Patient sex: F
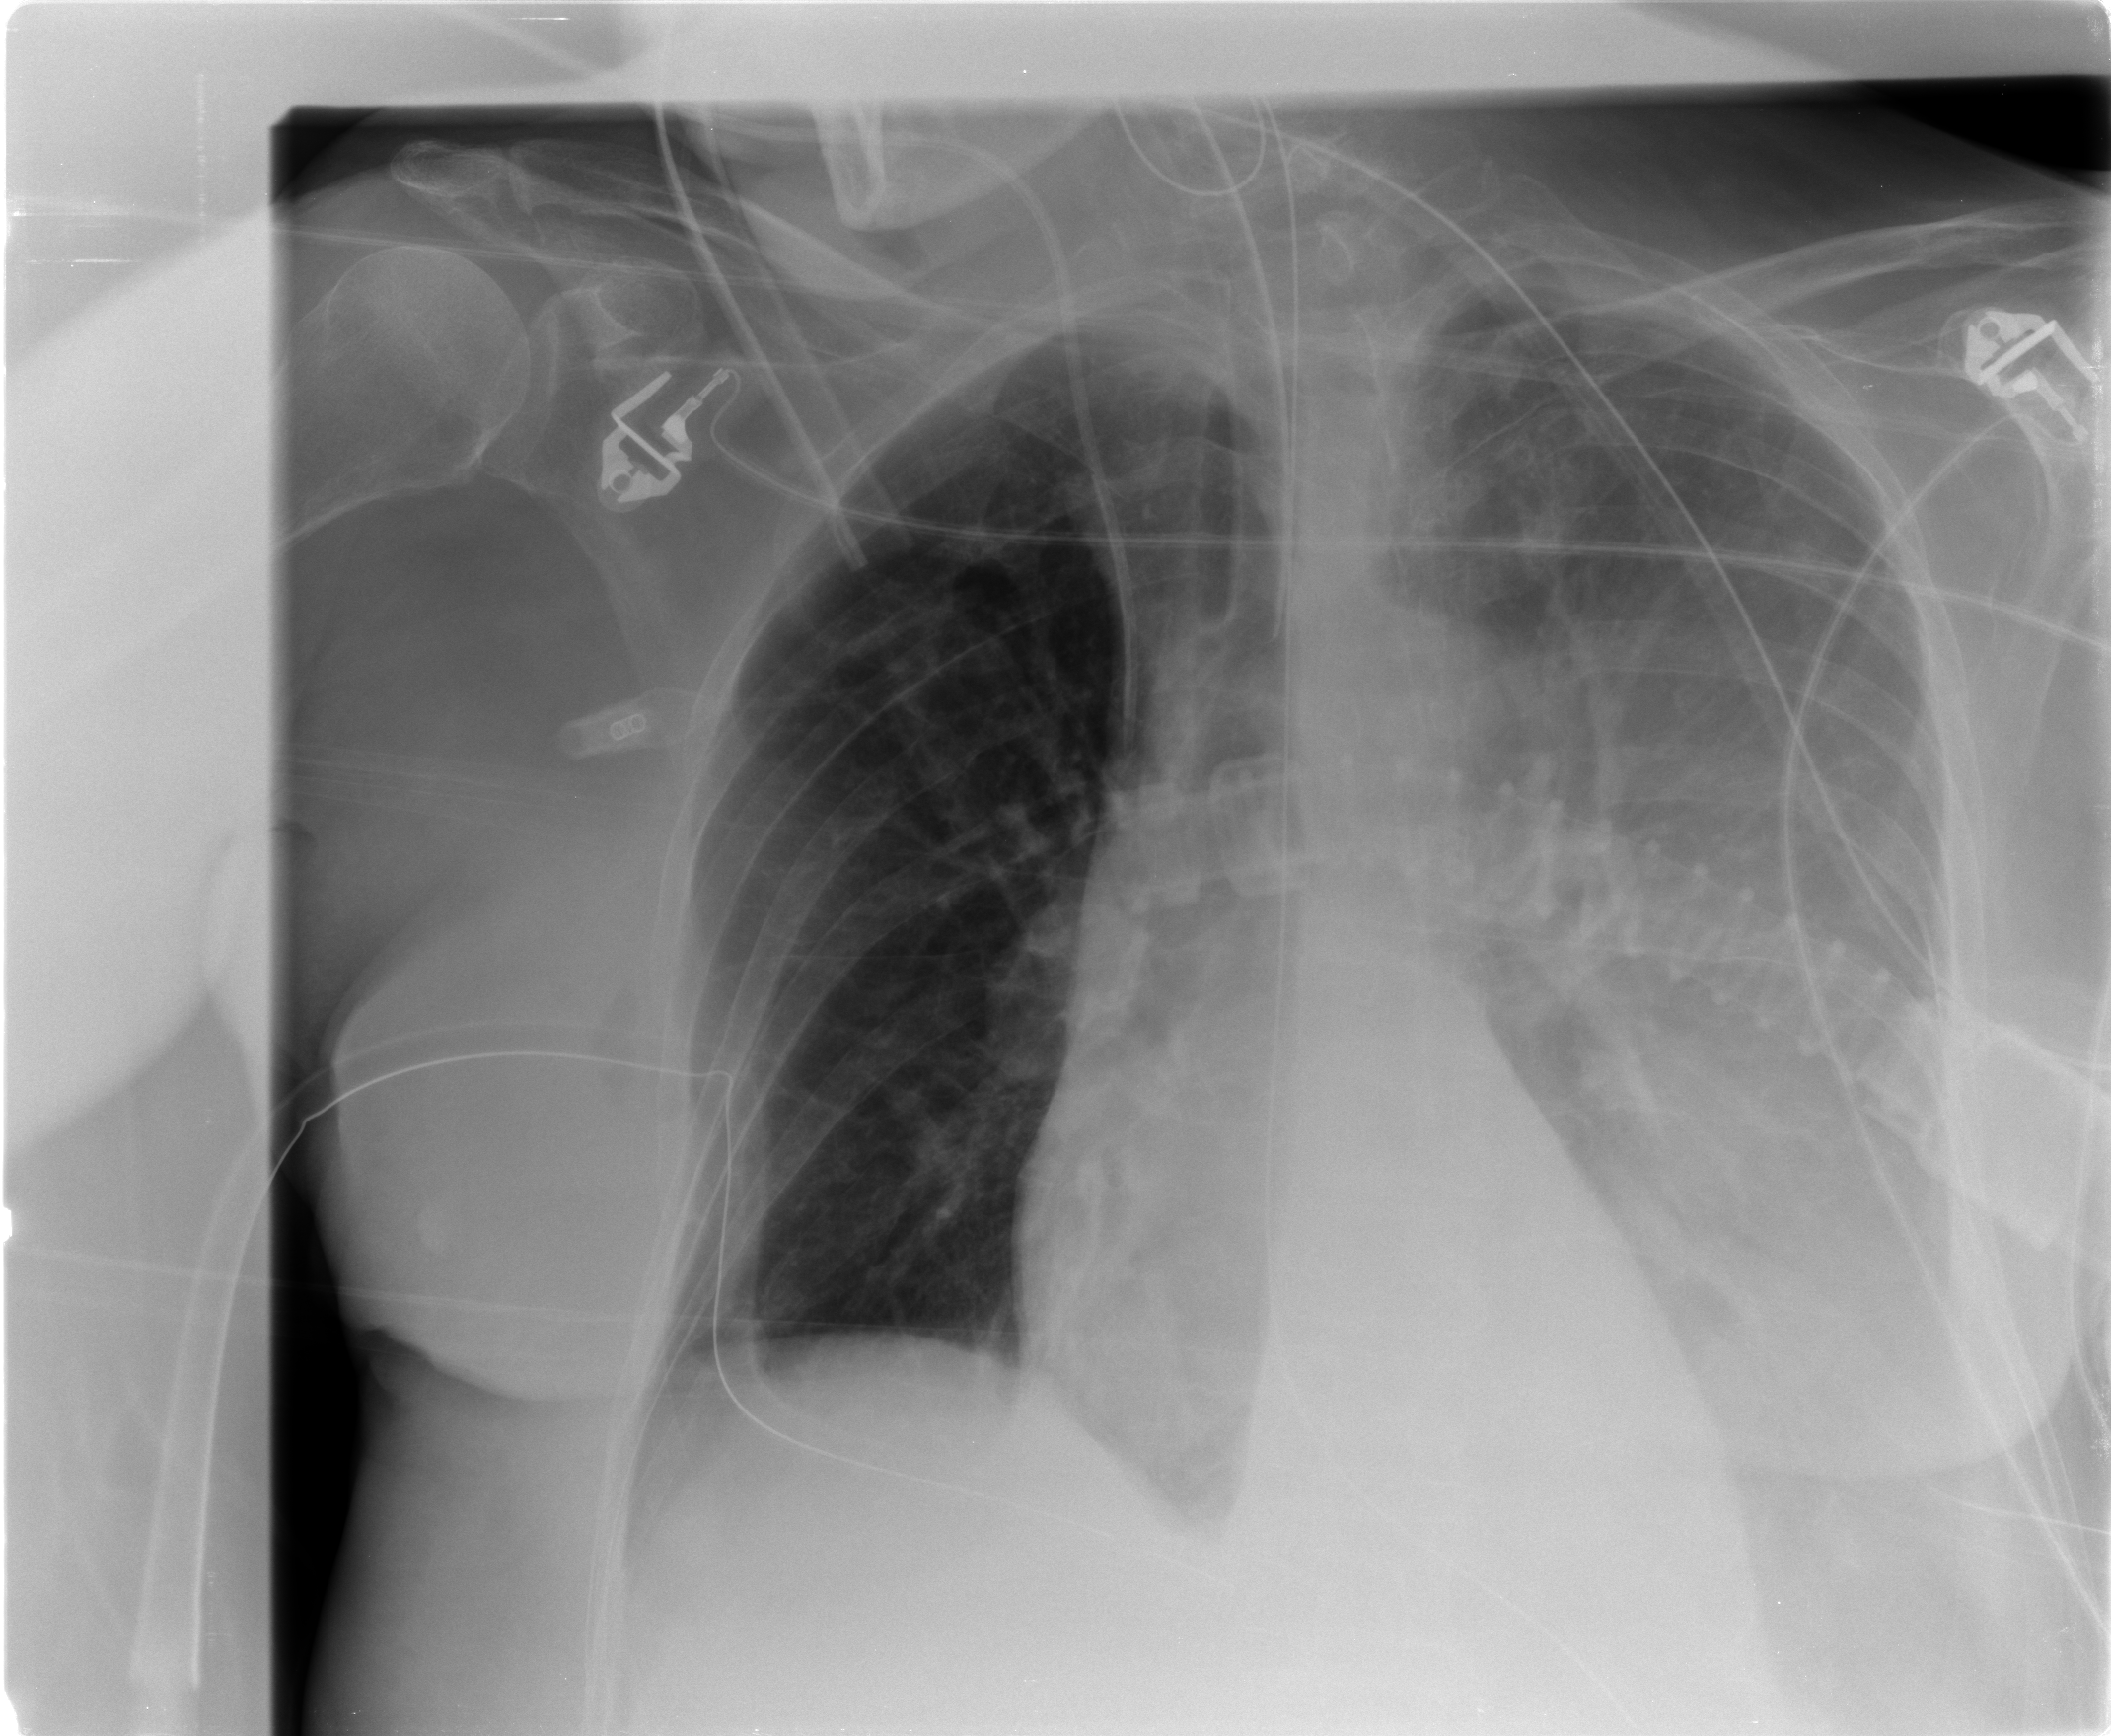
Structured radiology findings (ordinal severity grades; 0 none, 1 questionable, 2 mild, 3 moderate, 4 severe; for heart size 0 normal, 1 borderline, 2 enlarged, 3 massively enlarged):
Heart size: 0
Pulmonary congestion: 0
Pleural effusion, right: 0
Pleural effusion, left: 3
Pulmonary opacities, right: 0
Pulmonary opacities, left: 0
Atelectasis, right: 0
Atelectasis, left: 3